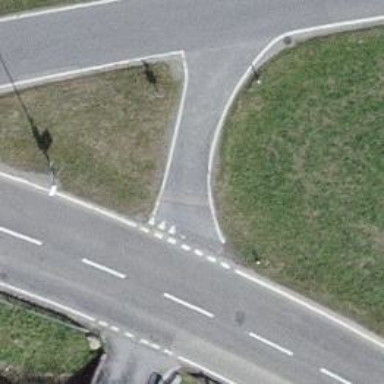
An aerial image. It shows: Road with "give way" sign.